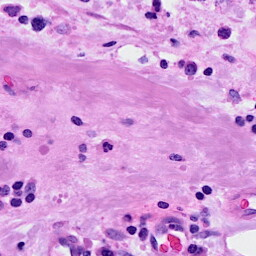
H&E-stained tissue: Breast